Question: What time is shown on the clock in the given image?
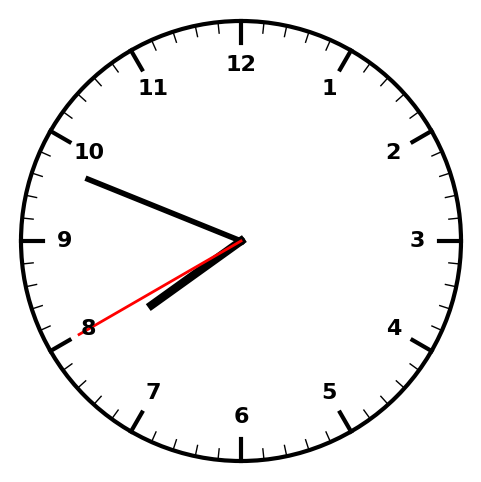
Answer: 07:48:40